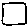
Label: square